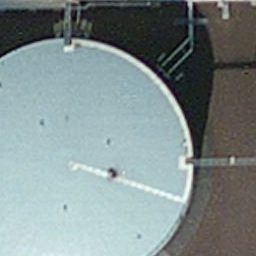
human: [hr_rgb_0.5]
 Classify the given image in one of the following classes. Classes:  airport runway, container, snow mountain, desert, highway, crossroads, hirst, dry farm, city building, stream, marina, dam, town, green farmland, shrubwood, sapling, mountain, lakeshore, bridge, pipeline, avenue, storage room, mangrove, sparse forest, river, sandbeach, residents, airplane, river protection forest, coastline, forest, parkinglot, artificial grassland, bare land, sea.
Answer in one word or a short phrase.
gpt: storage room